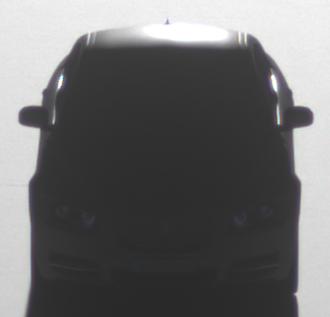
Make: Jaguar
Model: XF 3.0 V6
Detailed model: XF (X250) Limousine
Model produced from: 2010/02
Model produced until: 2010/10
Doors: 4
Color: gray
Road condition: dry road
Daytime: sunrise or sunset
Contrast: high contrast